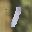
Label: 1